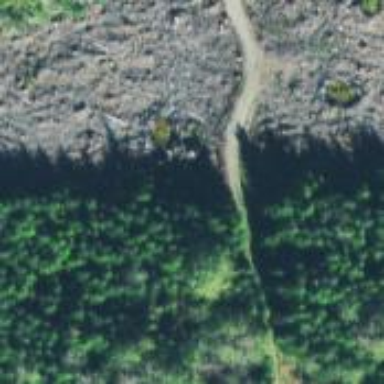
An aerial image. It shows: Simple road.